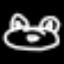
Label: frog